Question: I save a 'userId' as token with 'keychain' on the device in my iOS app. This works fine for iPhone 5s/6/6 Plus, but not for iPhone 4s/5 and iPad. On stating my app I check if a 'userId' exists in keychain or not with 'func tokenExists()'. But then I get an error:
'''
fatal error: unexpectedly found nil while unwrapping an Optional value
'''
as seen here:

And here is my keychain class to save, load and delete a token and to check if a token exists:
'''
import UIKit
import Security
// Identifiers
let userAccount:String = "userAccount"
class KeychainService: NSObject {
/*
save token to keychain
*/
func deleteToken() {
self.delete("userId")
}
/*
save token to keychain
*/
func saveToken(token: NSString) {
self.save("userId", data: token)
}
/*
load keychain token
*/
func loadToken() -> NSString? {
var token: AnyObject? = self.load("userId")
return token as? NSString
}
func tokenExists() -> Bool {
let token:NSString = loadToken()!
if (token == "") {
return false
}
else {
return true
}
}
private func delete(service: NSString) {
//var dataFromString: NSData = data.dataUsingEncoding(NSUTF8StringEncoding, allowLossyConversion: false)!
// Instantiate a new default keychain query
var keychainQuery: NSMutableDictionary = NSMutableDictionary(objects: [kSecClassGenericPassword, service, userAccount], forKeys: [kSecClass, kSecAttrService, kSecAttrAccount])
// Delete any existing items
SecItemDelete(keychainQuery as CFDictionaryRef)
// Check that it worked ok
//println("Token deleted")
}
private func save(service: NSString, data: NSString) {
var dataFromString: NSData = data.dataUsingEncoding(NSUTF8StringEncoding, allowLossyConversion: false)!
// Instantiate a new default keychain query
var keychainQuery: NSMutableDictionary = NSMutableDictionary(objects: [kSecClassGenericPassword, service, userAccount, dataFromString], forKeys: [kSecClass, kSecAttrService, kSecAttrAccount, kSecValueData])
// Delete any existing items
SecItemDelete(keychainQuery as CFDictionaryRef)
// Add the new keychain item
var status: OSStatus = SecItemAdd(keychainQuery as CFDictionaryRef, nil)
// Check that it worked ok
//println("Saving status code is: \(status)")
}
private func load(service: NSString) -> AnyObject? {
// Instantiate a new default keychain query
// Tell the query to return a result
// Limit our results to one item
var keychainQuery: NSMutableDictionary = NSMutableDictionary(objects: [kSecClassGenericPassword, service, userAccount, kCFBooleanTrue, kSecMatchLimitOne], forKeys: [kSecClass, kSecAttrService, kSecAttrAccount, kSecReturnData, kSecMatchLimit])
// I'm not too sure what's happening here...
var dataTypeRef :Unmanaged<AnyObject>?
// Search for the keychain items
let status: OSStatus = SecItemCopyMatching(keychainQuery, &dataTypeRef)
//println("Loading status code is: \(status)")
// I'm not too sure what's happening here...
let opaque = dataTypeRef?.toOpaque()
var contentsOfKeychain: NSString?
if let op = opaque? {
let retrievedData = Unmanaged<NSData>.fromOpaque(op).takeUnretainedValue()
//println("Retrieved the following data from the keychain: \(retrievedData)")
var str = NSString(data: retrievedData, encoding: NSUTF8StringEncoding)
contentsOfKeychain = NSString(data: retrievedData, encoding: NSUTF8StringEncoding)
//println("The decoded string is \(str)")
} else {
//println("Nothing was retrieved from the keychain.")
}
return contentsOfKeychain
}
}
'''
Are there any solutions for my problem?
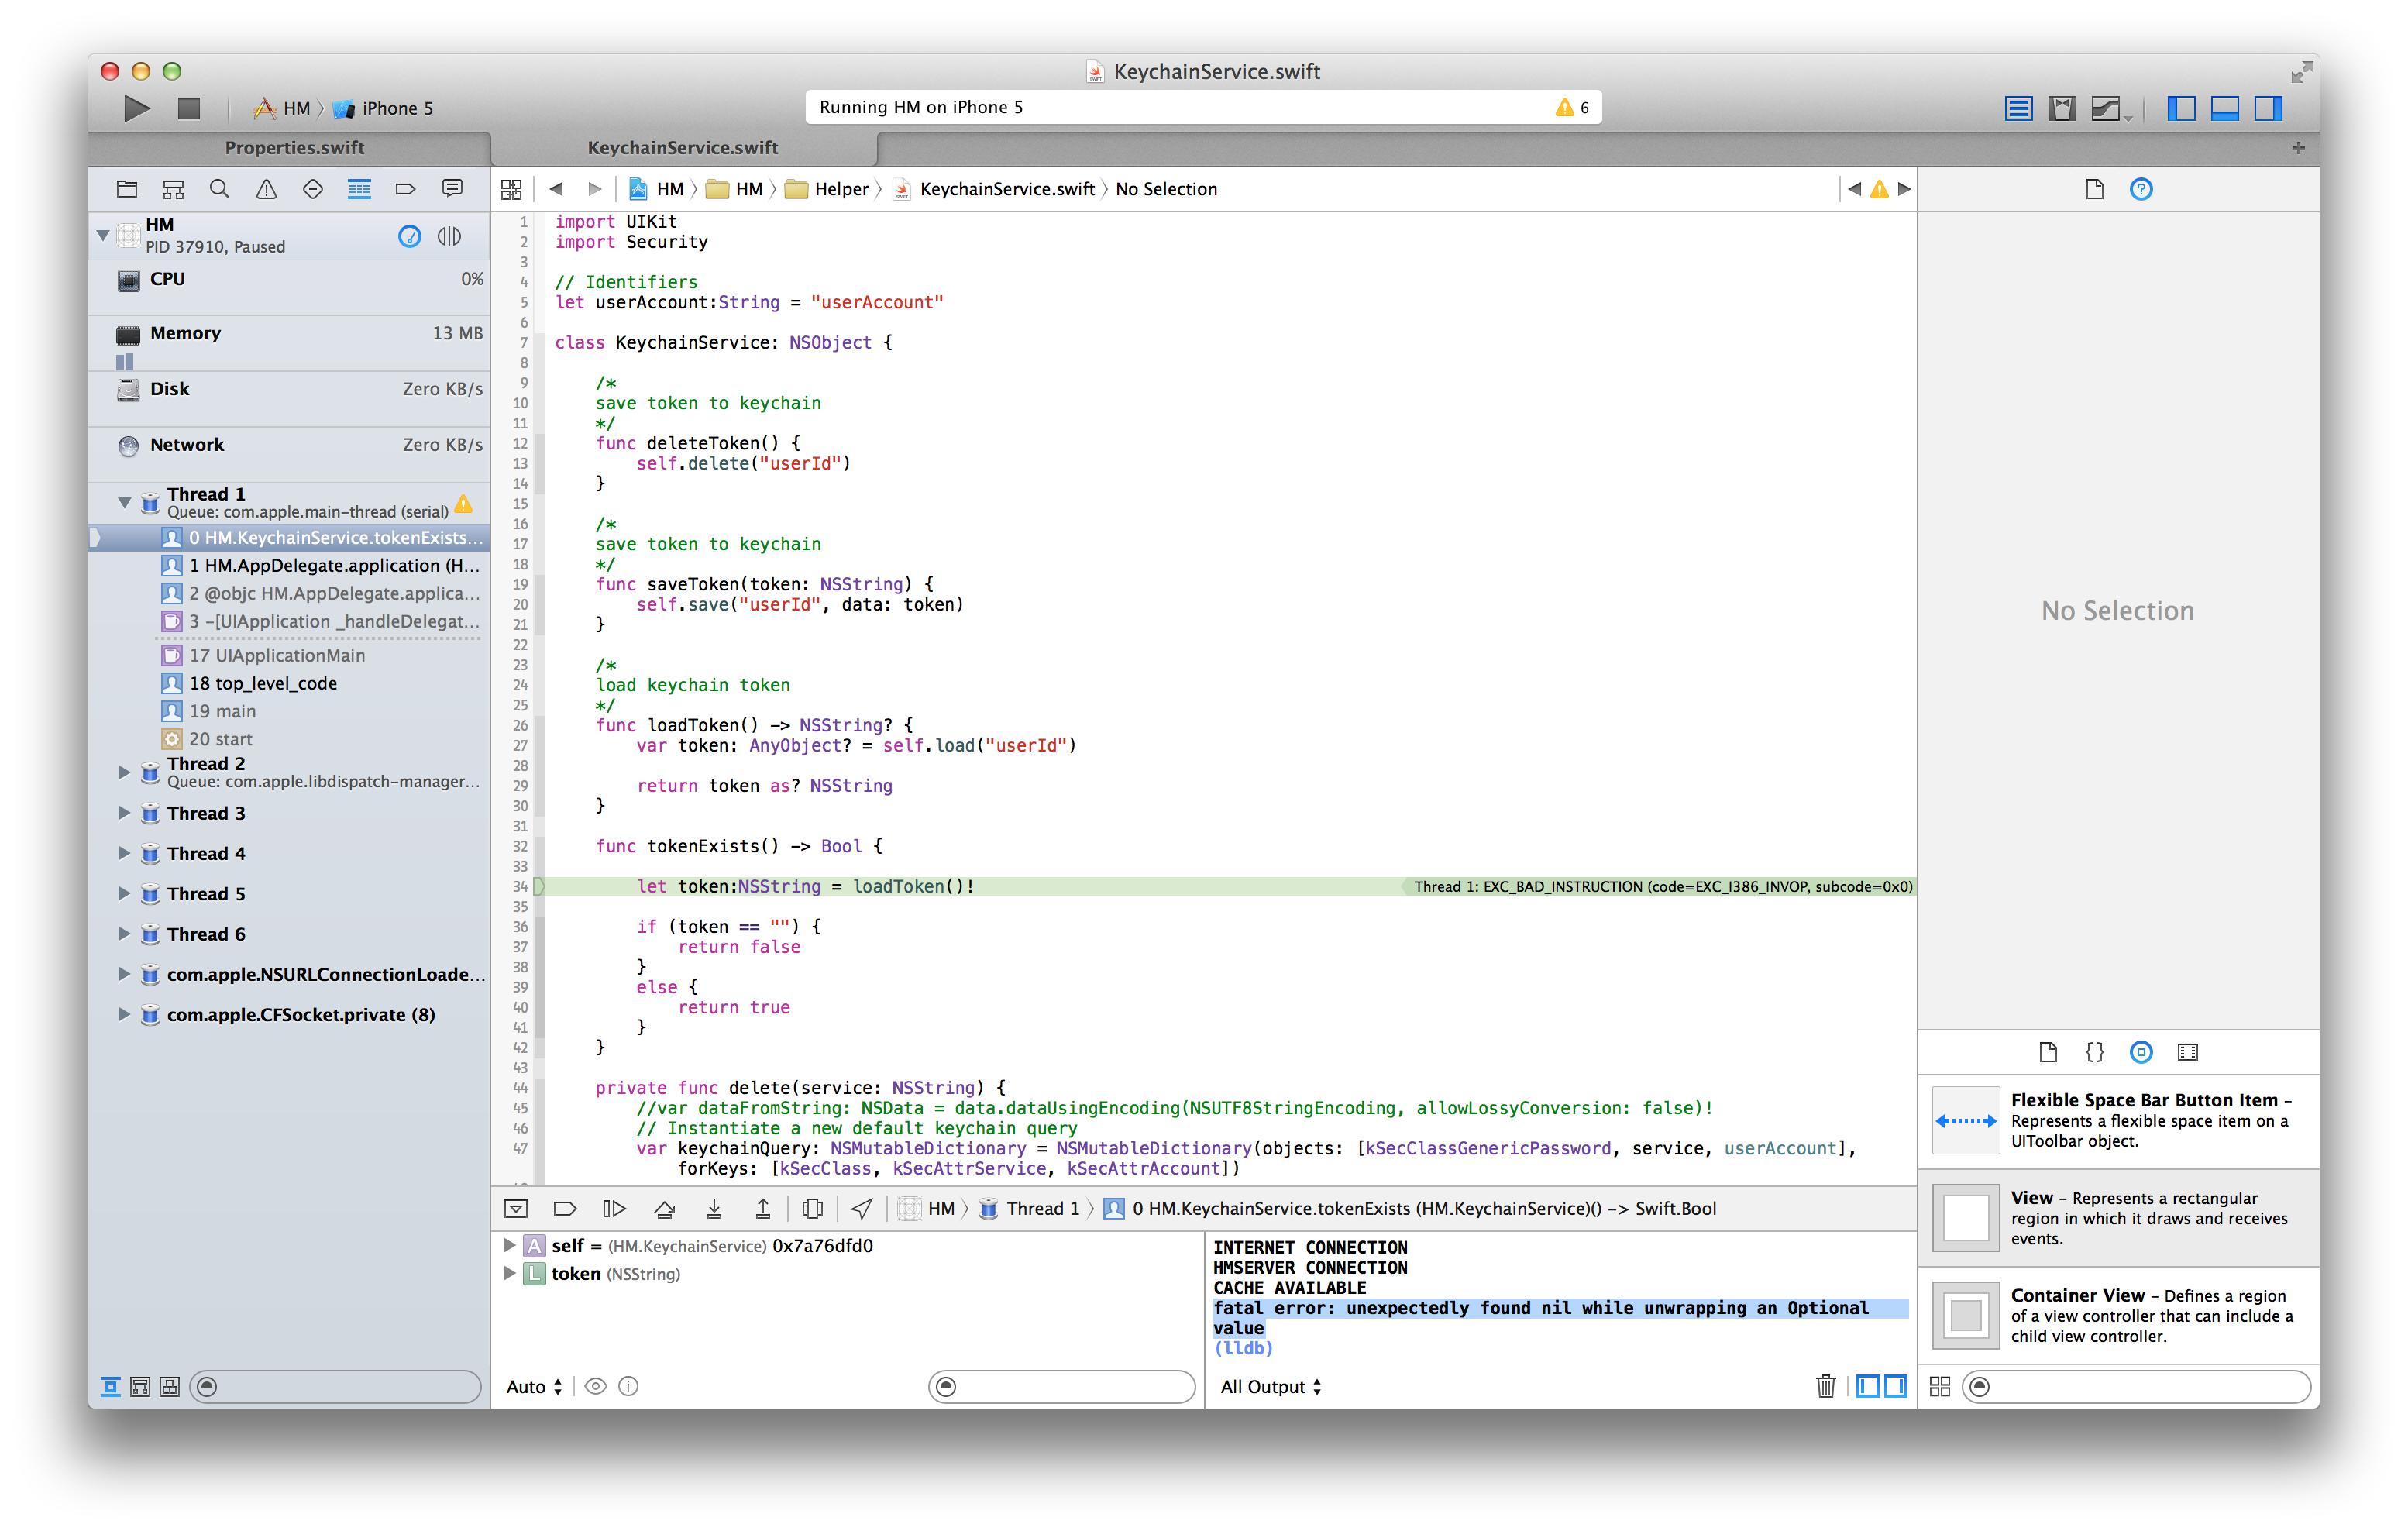
Answer: Your problem is that your 'tokenExists()' method doesn't check to see if the token exists. Instead it assumes the tokenExists (as noted by the '!' at the end of 'let token:NSString = loadToken()!') and then checks only if it is an empty string.
Try this 'tokenExists()' method:
'''
func tokenExists() -> Bool {
var result = false
if let token = loadToken() {
// the token exists, but is it blank?
if token != "" {
// no, the token is not blank
result = true
}
}
return result
}
'''